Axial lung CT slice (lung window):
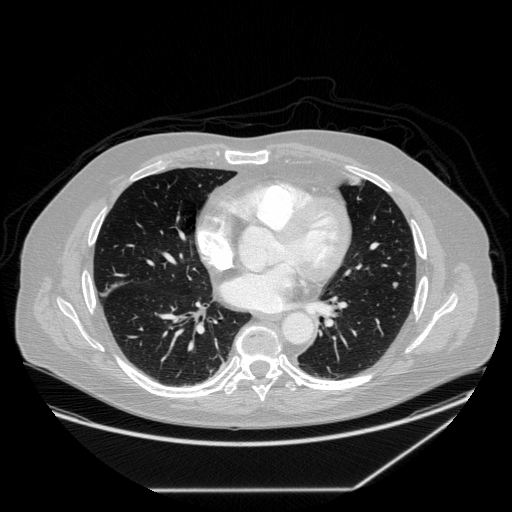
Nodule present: yes
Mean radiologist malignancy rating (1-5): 2.5